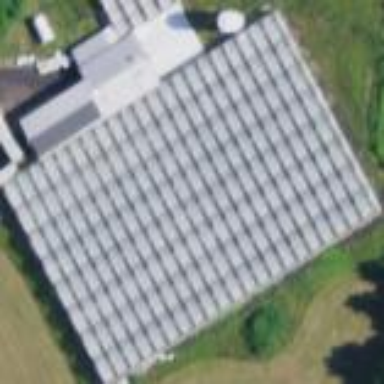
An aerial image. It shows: Greenhouse.